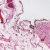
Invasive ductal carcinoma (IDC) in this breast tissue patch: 0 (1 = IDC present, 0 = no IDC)